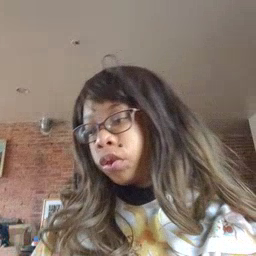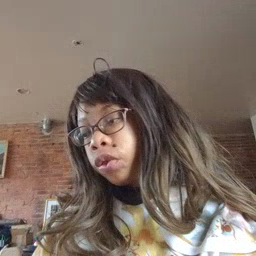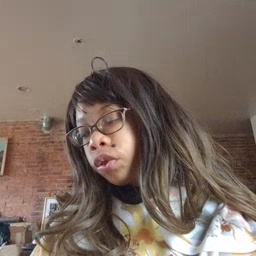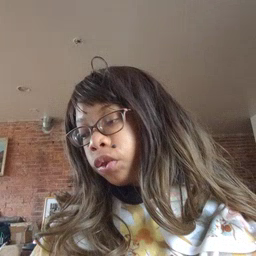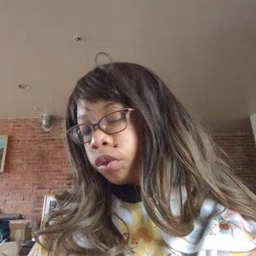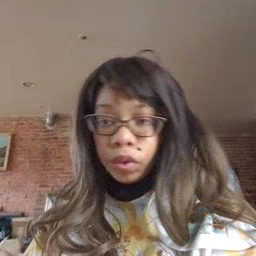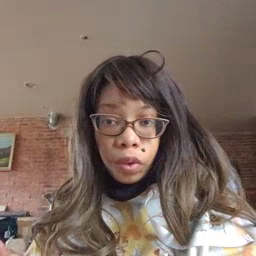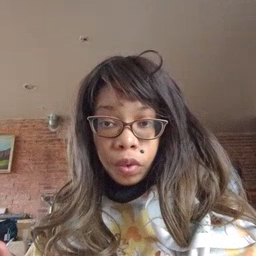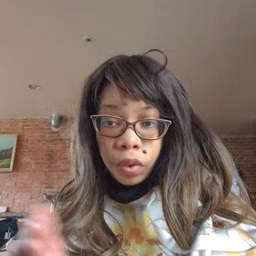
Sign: book